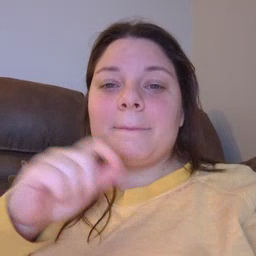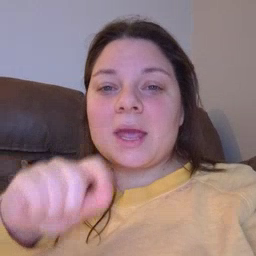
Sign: pen